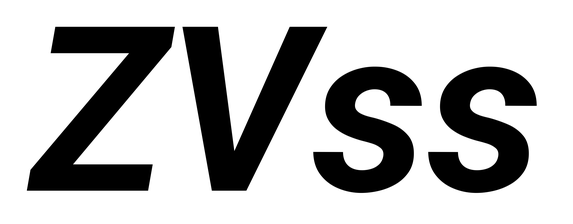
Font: Roboto-Italic_Bold_Italic